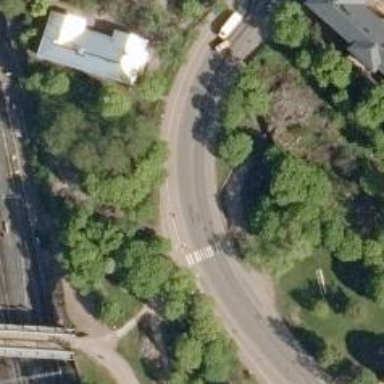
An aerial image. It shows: Uncontrolled road crossing.